Field crop: maize
Growth stage: 2
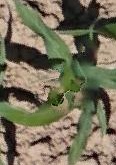
Species: maize